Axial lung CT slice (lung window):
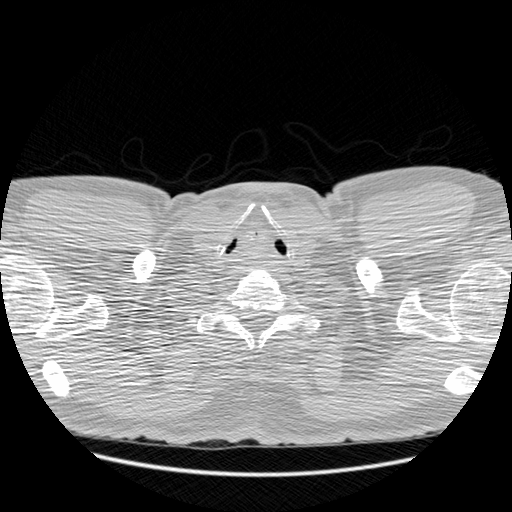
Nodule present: no